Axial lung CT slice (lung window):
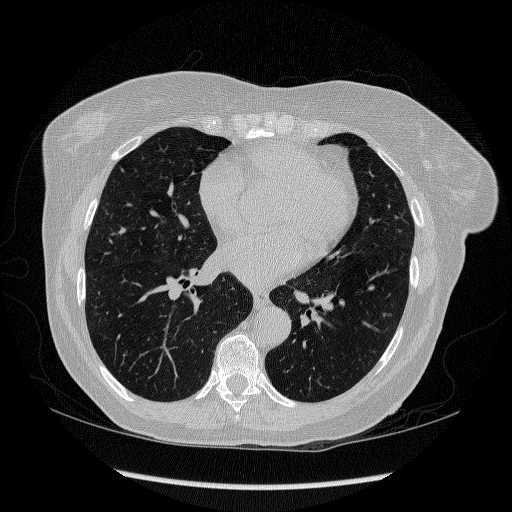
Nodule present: no